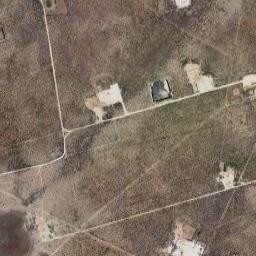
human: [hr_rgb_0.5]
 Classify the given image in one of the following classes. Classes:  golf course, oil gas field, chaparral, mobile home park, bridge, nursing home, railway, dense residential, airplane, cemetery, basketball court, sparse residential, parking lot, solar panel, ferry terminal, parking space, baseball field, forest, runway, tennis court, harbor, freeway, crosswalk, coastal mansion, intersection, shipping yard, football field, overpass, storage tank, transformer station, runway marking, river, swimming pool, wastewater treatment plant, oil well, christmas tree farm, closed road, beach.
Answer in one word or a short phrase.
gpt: oil gas field